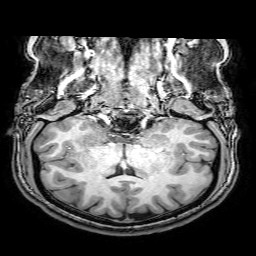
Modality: T1w
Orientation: sagittal
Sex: female
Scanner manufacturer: philips
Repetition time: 0.0081 s
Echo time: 0.00372 s